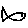
Label: fish